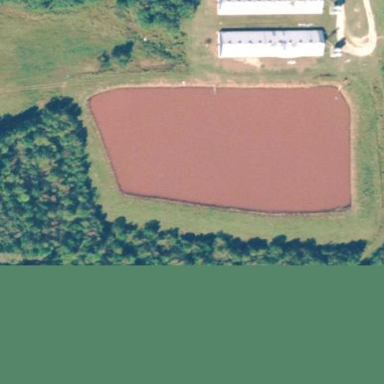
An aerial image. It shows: Body of wastewater.